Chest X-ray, AP view. Patient: 28 years old, sex M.
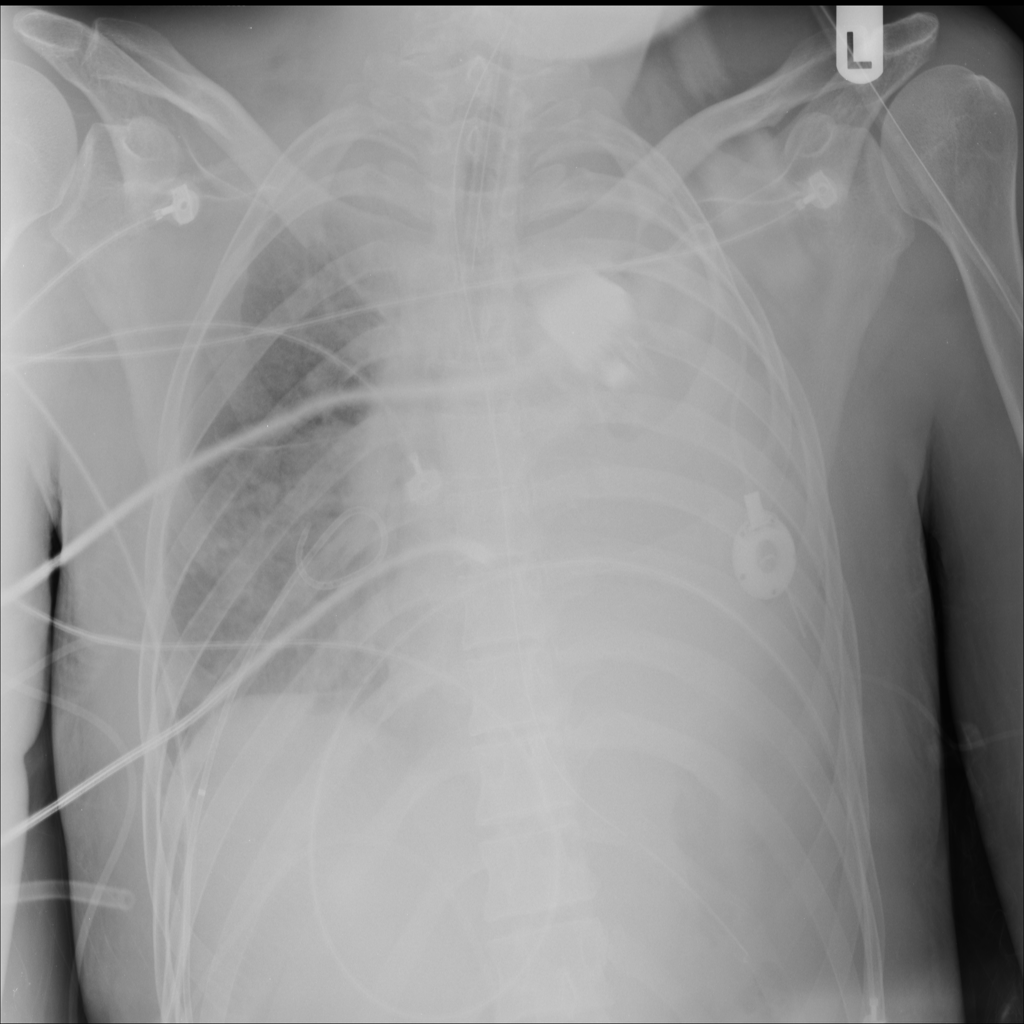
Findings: Consolidation, Infiltration